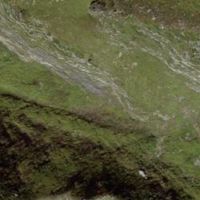
EUNIS habitat code: 26
Species observed at this site:
Capra ibex